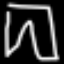
Label: pants